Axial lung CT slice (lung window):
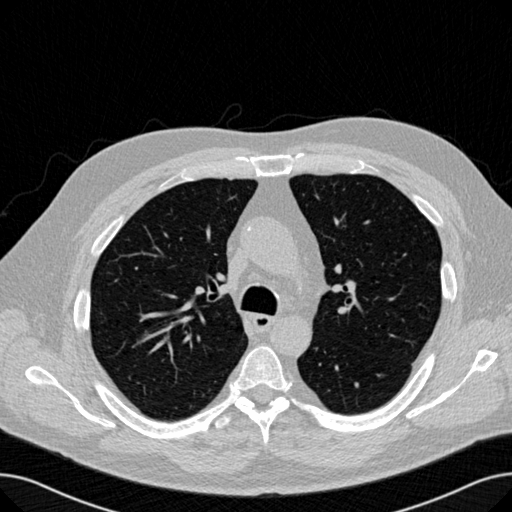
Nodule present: no